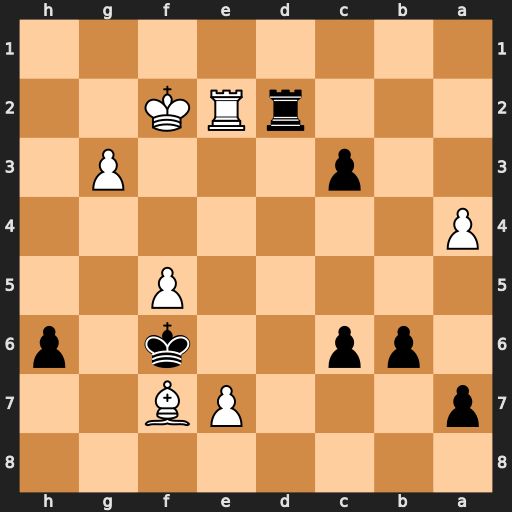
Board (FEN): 8/p3PB2/1pp2k1p/5P2/P7/2p3P1/3rRK2/8
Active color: b
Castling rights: -
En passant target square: -
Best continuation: Rxe2+ Kxe2 Kxf7 e8=Q+ Kxe8